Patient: sex M, age 21
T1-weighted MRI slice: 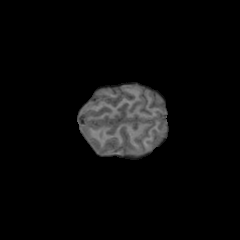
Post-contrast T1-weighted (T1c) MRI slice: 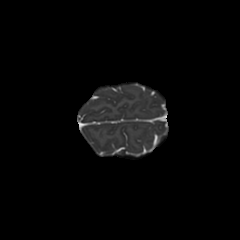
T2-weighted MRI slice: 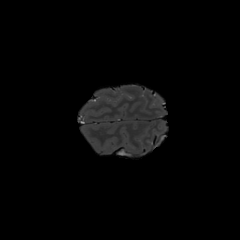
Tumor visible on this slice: no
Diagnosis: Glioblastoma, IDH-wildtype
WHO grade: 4